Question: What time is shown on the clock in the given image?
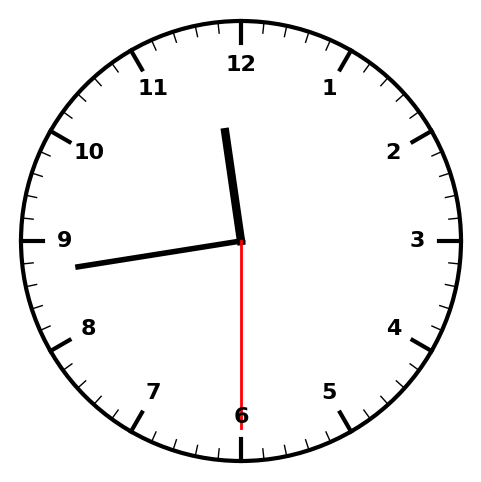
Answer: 11:43:30